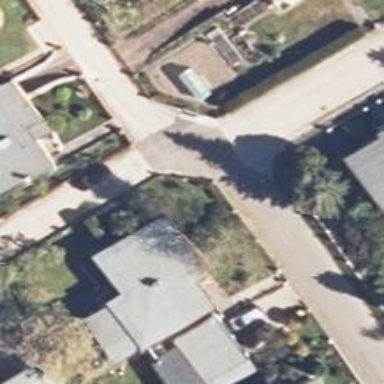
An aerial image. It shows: Paved residential road.